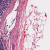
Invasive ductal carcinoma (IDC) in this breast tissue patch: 0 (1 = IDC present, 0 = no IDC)